Question: I'd like to place dropdown (html select) to element with position: absolute, but the problem that when i push select to open menu it doesn't open. The button pushes but it doesn't open.
I have board (dive element) on on this board there are a lot of tiles (divs) with css like:
'''
position:absolute
z-index: 2
'''
And one of them contains chart library, called Highcharts. Highcharts container has z-index = 0
So it looks like
'''
<div class='tile'> //position: absolute, z-index = 2
<div class='highcharts-container'> //position: relative, z-index = 0
<div class='controlPanel'> //position:absolute, no z-index
<button 1> //relative
<button 2> //relative
<wanna place here dropdown, so select> //!!!my dropdown
</div>
</div>
</div>
'''
I tried to just put dropdown in div container with position relative, but without any result.
My code of addition:
'''
var chooseContainer = $('<div class="rangeContainer"></div>');
var chooseRange = $('<select class="rangeDropdown"></select>');
var element1 = $('<option value="volvo">Volvo</option>');
var element2 = $('<option value="saab">Saab</option>');
chooseContainer.append(chooseRange);
chooseRange.append(element1);
chooseRange.append(element2);
chartControlPanel.append(chooseContainer);
chartControlPanel.append(addBtn);
chartControlPanel.append(resetBtn);
chartControlPanel.append(legendBtn);
'''
Edit (drawing of how it looks):

Thanks in advance! :)
JSfiddle:
<URL>
Probably it's a problem with highcharts or with my css
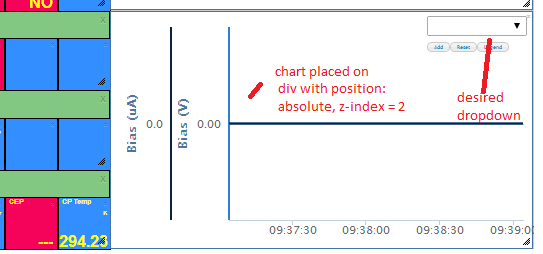
Answer: Thanks to @Fusher at Highcharts Forum.
His message:
> Highcharts container click events are binded, so adding dropdown inside highcharts-container isn't the best idea. I think it's easier to add this directly to the container and the position dropdown, something like this: <URL>
So it means. Do not add anything to .highcharts-container. Better to put it on the div that contains .highcharts-container, like:
'''
$('#container').highcharts(...)
$('#container').append(myDropdown)
'''